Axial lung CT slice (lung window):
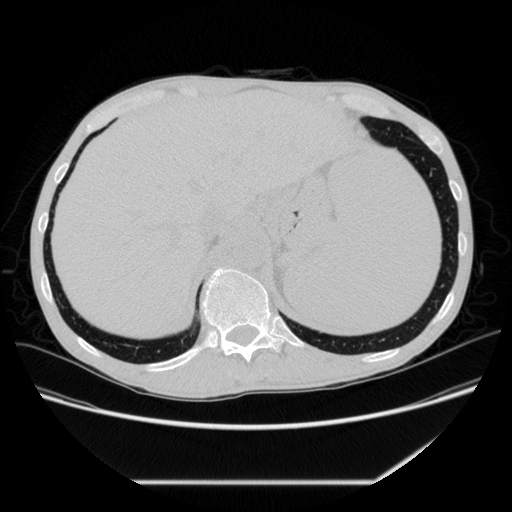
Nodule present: no